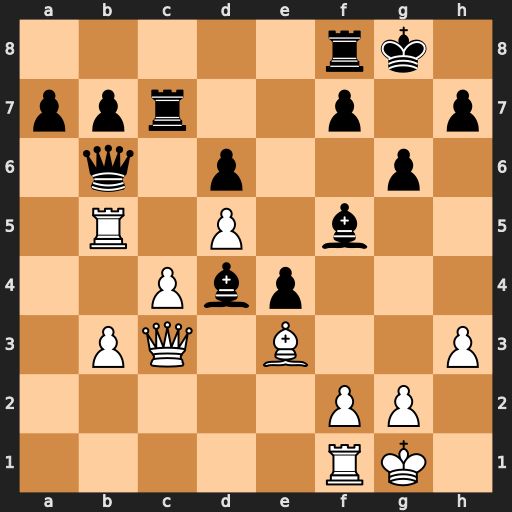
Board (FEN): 5rk1/ppr2p1p/1q1p2p1/1R1P1b2/2Pbp3/1PQ1B2P/5PP1/5RK1
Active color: w
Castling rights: -
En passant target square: -
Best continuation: Bxd4 Qxb5 Qe3 Qe8 Bf6